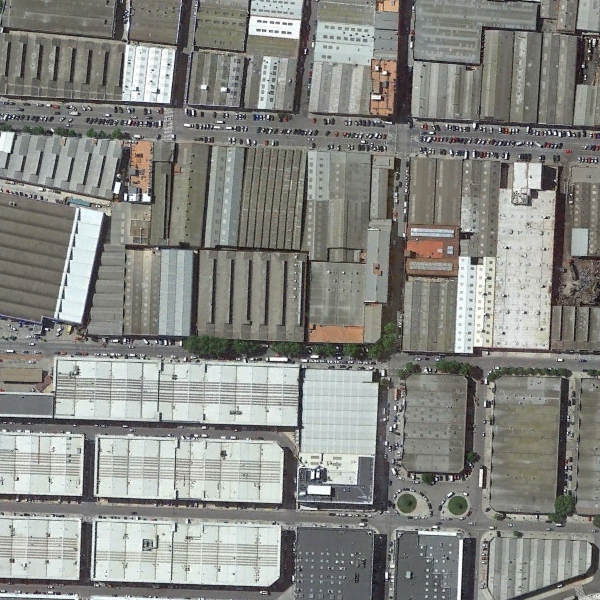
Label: Industrial